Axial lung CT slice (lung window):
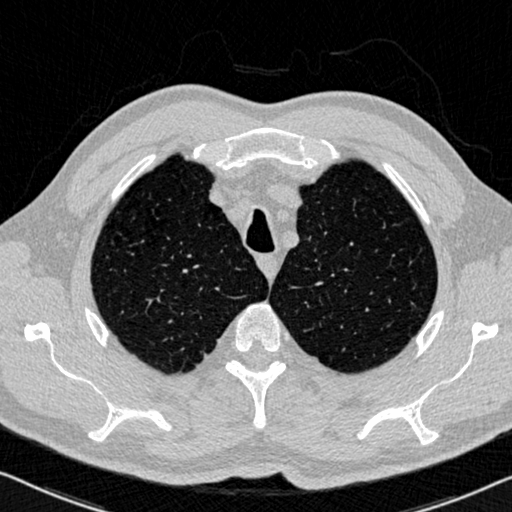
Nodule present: no